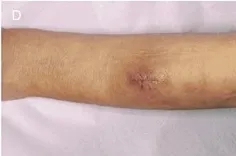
Subcutaneous tissue of the left antebrachium, soft shadow in the left maxillary sinus on cervical computed tomography before and after venetoclax/azacitidine treatment. After the first venetoclax/azacitidine therapy cycle, a scar on the subcutaneous tissue with a size of 28 x 24 mm. Was observed.
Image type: medical_photograph (skin_photograph)